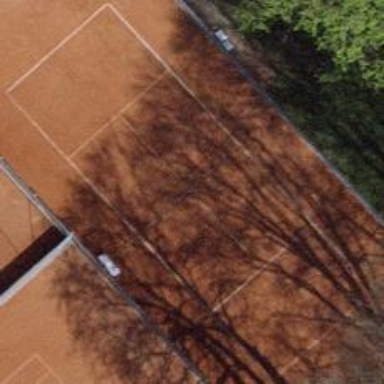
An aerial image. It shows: Tennis court on pitch.